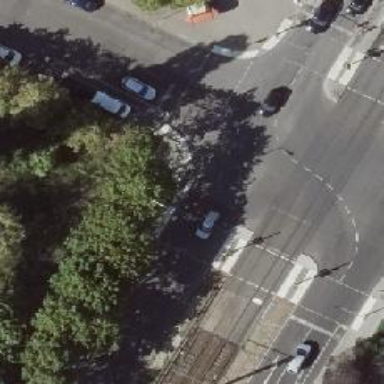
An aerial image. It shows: Footway located on traffic island.